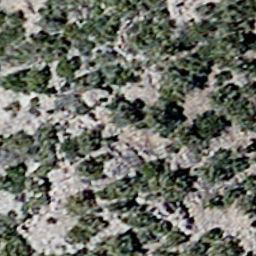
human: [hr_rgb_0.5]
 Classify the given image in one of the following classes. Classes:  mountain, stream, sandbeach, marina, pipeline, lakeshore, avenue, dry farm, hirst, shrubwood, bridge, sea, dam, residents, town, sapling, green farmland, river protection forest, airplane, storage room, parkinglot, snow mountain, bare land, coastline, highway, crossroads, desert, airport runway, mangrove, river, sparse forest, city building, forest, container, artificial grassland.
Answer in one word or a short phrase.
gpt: sparse forest